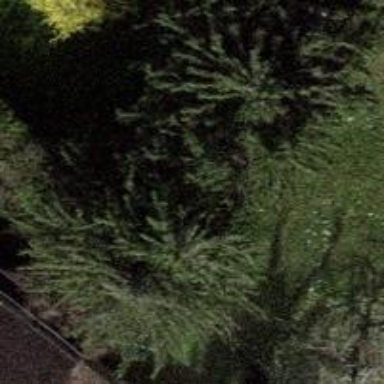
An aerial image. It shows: Row of evergreen trees with needle-leaved foliage.